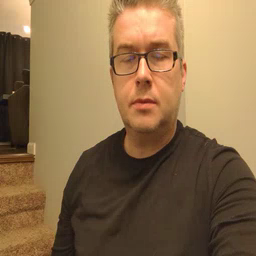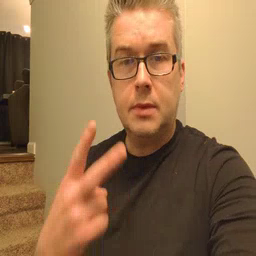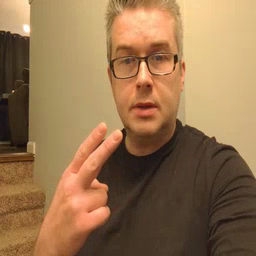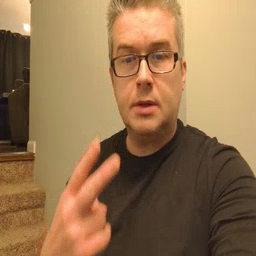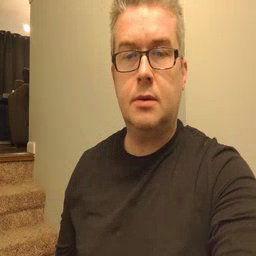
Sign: scissors